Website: macys
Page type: review-order
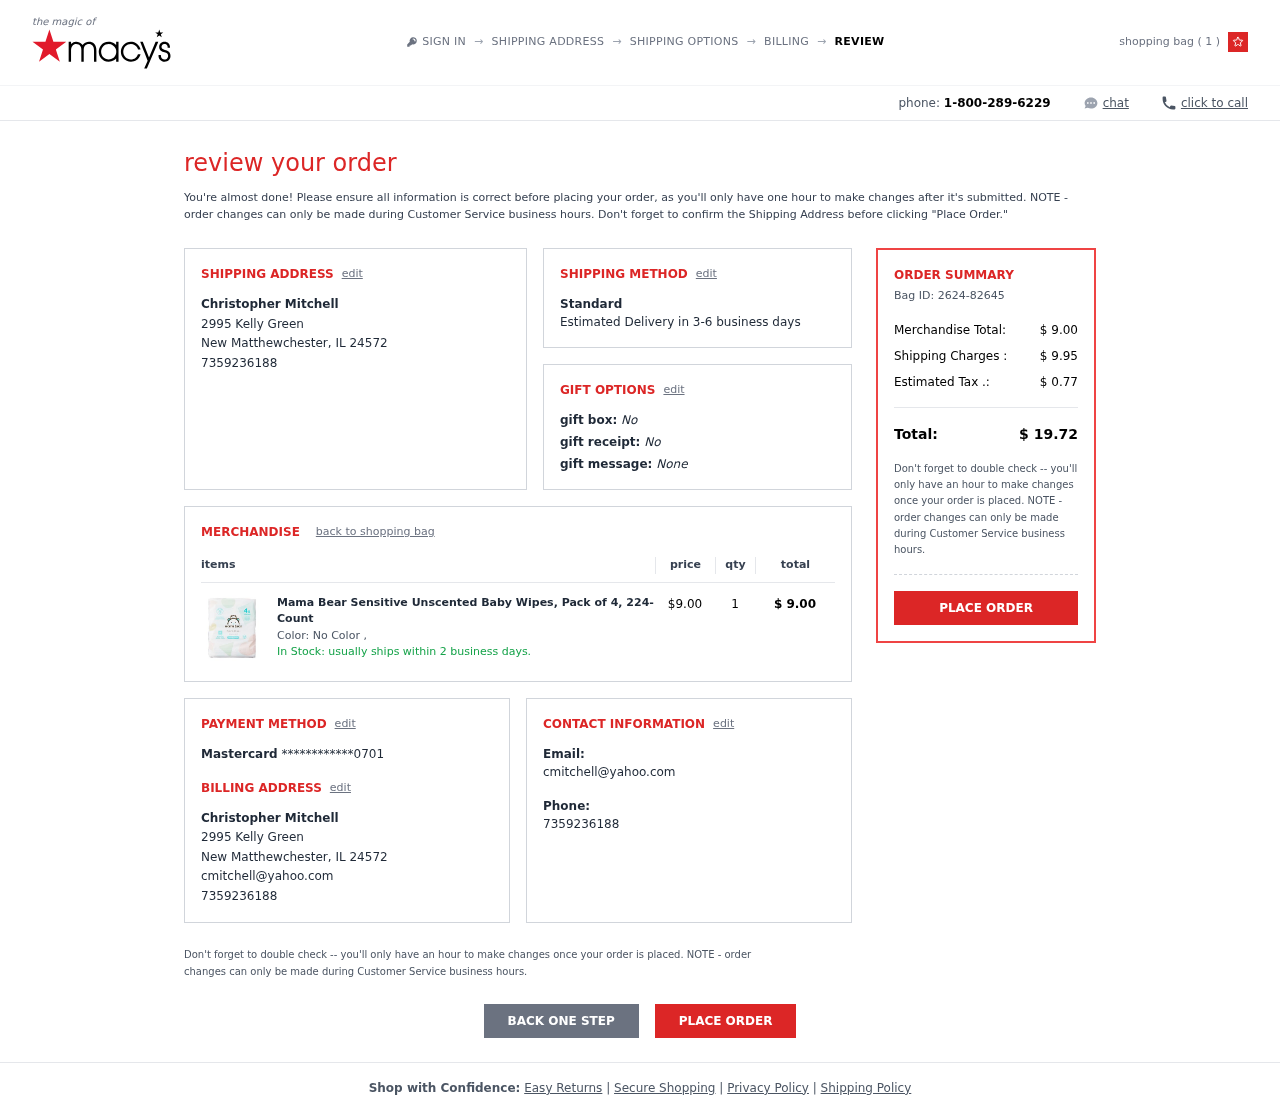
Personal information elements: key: PII_CARD_LAST4
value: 0701
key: PII_CARD_TYPE
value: Mastercard
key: PII_CITY
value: New Matthewchester
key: PII_EMAIL2
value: cmitchell@yahoo.com
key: PII_EMAIL3
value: cmitchell@yahoo.com
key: PII_FULLNAME
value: Christopher Mitchell
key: PII_FULLNAME2
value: Christopher Mitchell
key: PII_PHONE
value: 7359236188
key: PII_PHONE2
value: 7359236188
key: PII_PHONE3
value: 7359236188
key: PII_POSTCODE
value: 24572
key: PII_STATE_ABBR
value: IL
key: PII_STREET
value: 2995 Kelly Green
Product elements: key: PRODUCT1_NAME
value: Mama Bear Sensitive Unscented Baby Wipes, Pack of 4, 224-Count
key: PRODUCT1_PRICE
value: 9
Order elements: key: ORDER_NUM_ITEMS
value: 1
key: ORDER_DELIVERY_DATE
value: Estimated Delivery in 3-6 business days
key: ORDER_SUBTOTAL
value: $ 9.00
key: ORDER_ID
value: Bag ID: 2624-82645
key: ORDER_SHIPPING_COST
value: $ 9.95
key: ORDER_TAX
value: $ 0.77
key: ORDER_TOTAL
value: $ 19.72